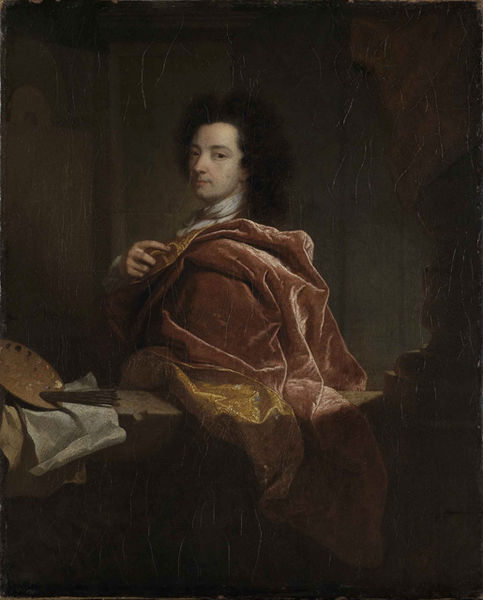
Titel: Selbstbildnis
Künstler: Hyacinthe Rigaud
Standort: Karlsruhe
Institution: Staatliche Kunsthalle Karlsruhe
Schlagwörter: dunkel, gemälde, hand, haut, kopf, mann, schatten, umhang, weiß, gelb, grün, sitzen, braun, fenster, finger, frau, holz, hut, licht, mund, nase, orange, profil, schwarz, skizze, stirn, säule, tisch, zimmer, blick, rot, tuch, malerei, alt, hemd, jung, wand, augen, barock, falten, gesicht, samt, bildnis, hals, herr, portrait, porträt, vorhang, öl, brüstung, auge, gewand, gold, haare, mantel, reich, stoff, decke, kinn, kontrast, lippen, locken, renaissance, rosa, schulter, seide, perücke, kommode, papier, schrank, halsband, farben, risse, farbe, ölgemälde, zeigefinger, halstuch, atelier, maler, staffelei, zeigen, selbstporträt, bedecken, hautfarbe, erdfarben, künstler, selbstbildnis, leinwand, herrscher, malen, palette, pinsel, brokat, fürst, selbstportrait, halbprofil, höfisch, rotes tuch, halbdunkel, selbstbewusst, purpur, perrücke, roter mantel, epoche, selbstproträt, verhüllen, selbstbildniss, schulterblick, rockoko, roter umhang, pinel, freimaurer, caravaggio, prokat, halbprofik, gesand, lkeinwand, halbprofikl, gesichht